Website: lowes
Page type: address-validator
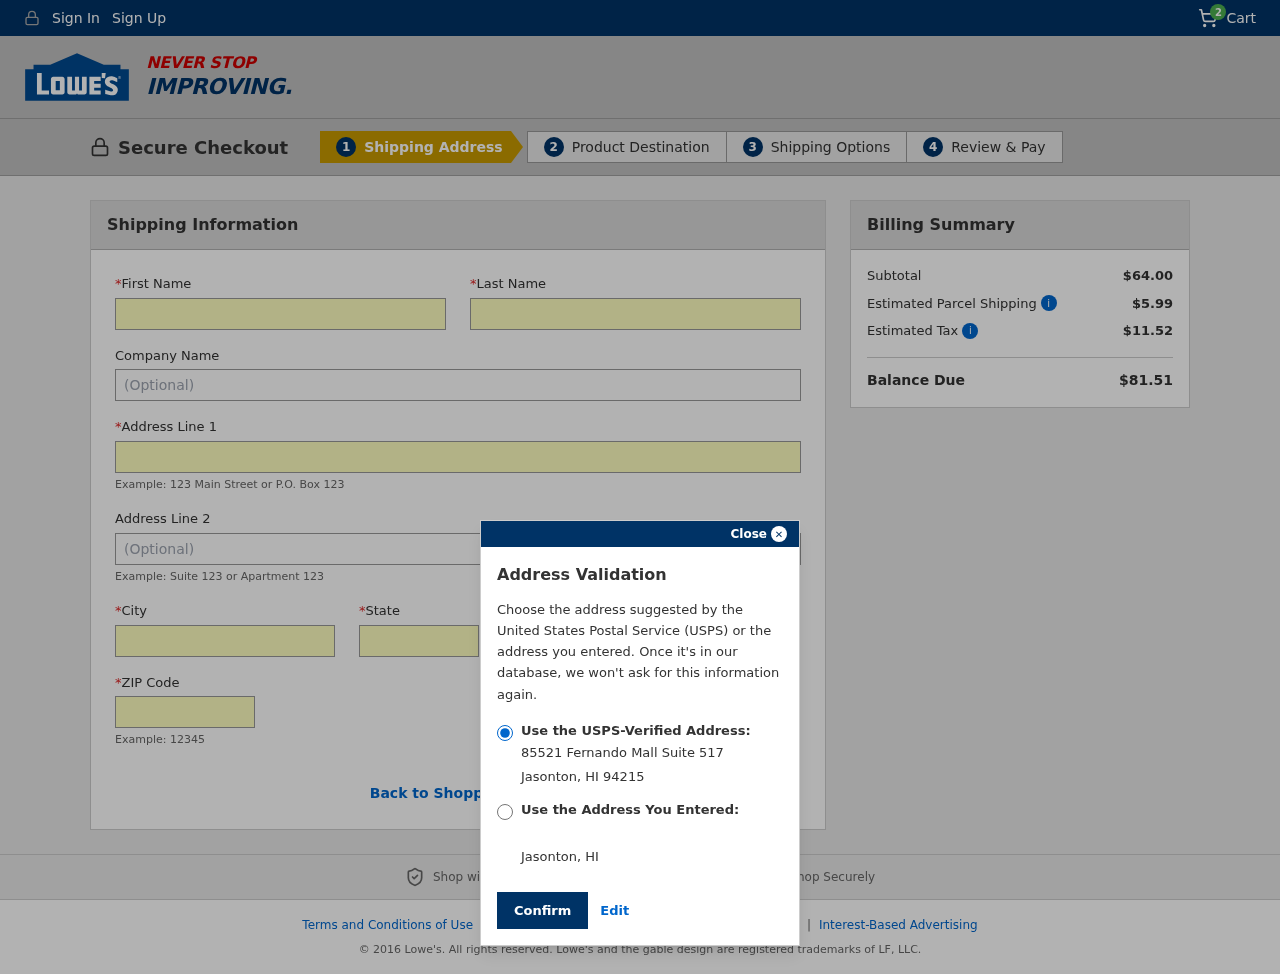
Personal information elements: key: PII_CITY
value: Jasonton
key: PII_FIRSTNAME
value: Jennifer
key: PII_LASTNAME
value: Bush
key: PII_POSTCODE
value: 94215
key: PII_STATE
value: Hawaii
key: PII_STATE_ABBR
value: HI
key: PII_STREET
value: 85521 Fernando Mall Suite 517
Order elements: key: ORDER_NUM_ITEMS
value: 2
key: ORDER_SUBTOTAL
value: $64.00
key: ORDER_SHIPPING_COST
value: $5.99
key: ORDER_TAX
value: $11.52
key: ORDER_TOTAL
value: $81.51